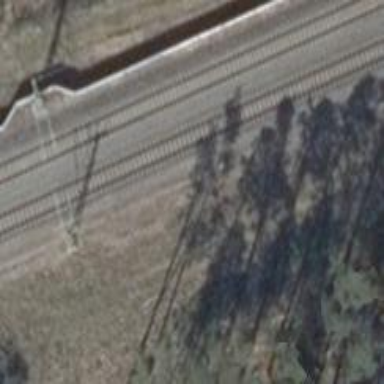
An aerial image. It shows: Railway signal.